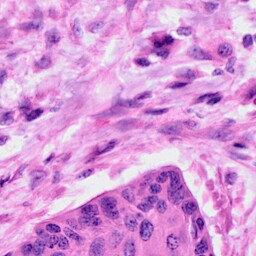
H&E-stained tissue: Cervix